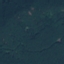
Land use / land cover: Forest